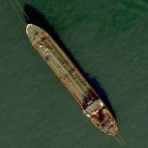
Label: Tank_ship